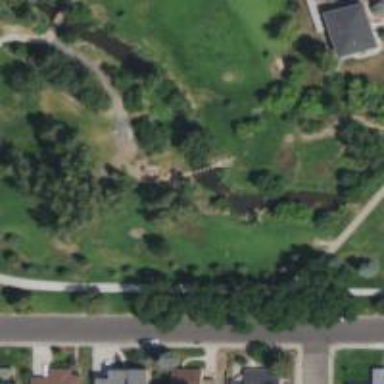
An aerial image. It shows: Disc golf basket.